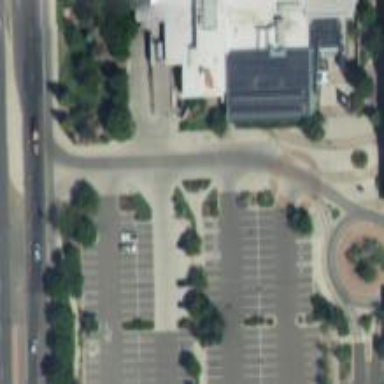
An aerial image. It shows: Parking space is available.